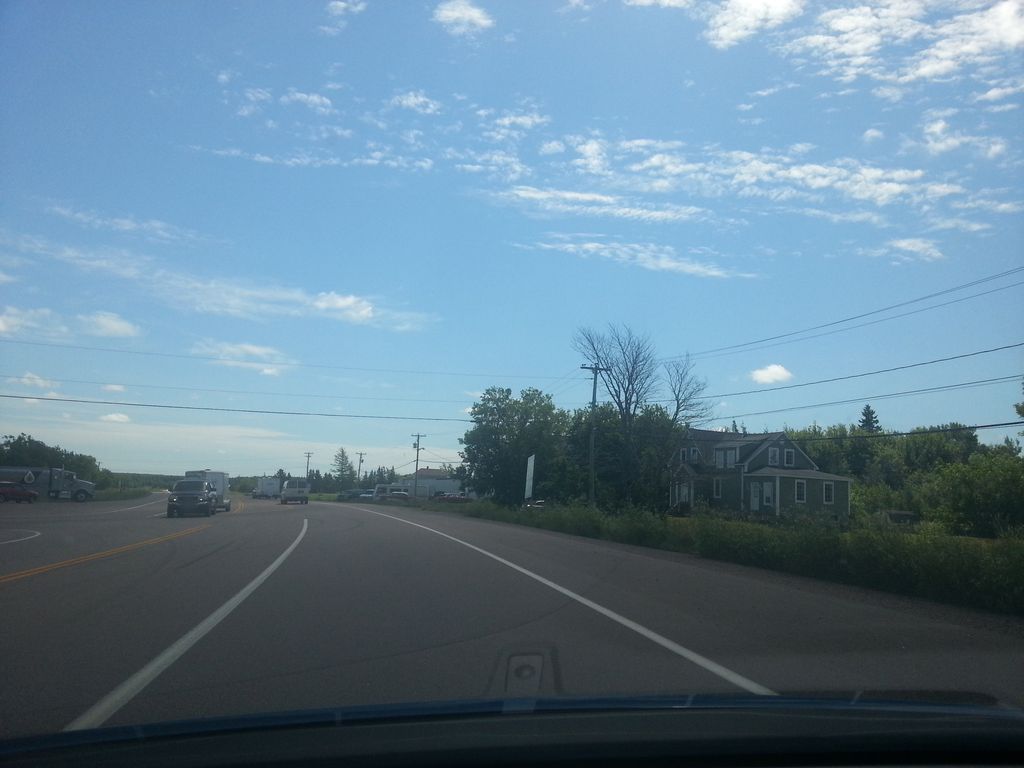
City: charlottetown